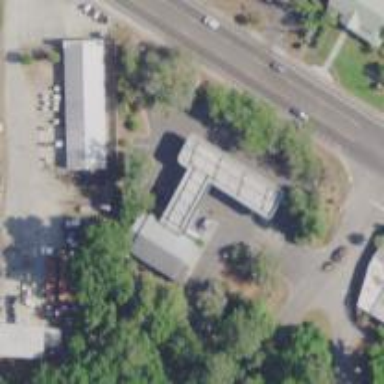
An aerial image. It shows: Convenience shop.